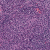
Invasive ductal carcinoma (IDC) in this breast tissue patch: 1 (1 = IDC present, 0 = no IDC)